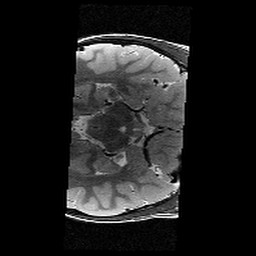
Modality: T2w
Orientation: axial
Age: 9
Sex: male
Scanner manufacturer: siemens
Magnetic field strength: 3 T
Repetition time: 9.23 s
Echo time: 0.067 s